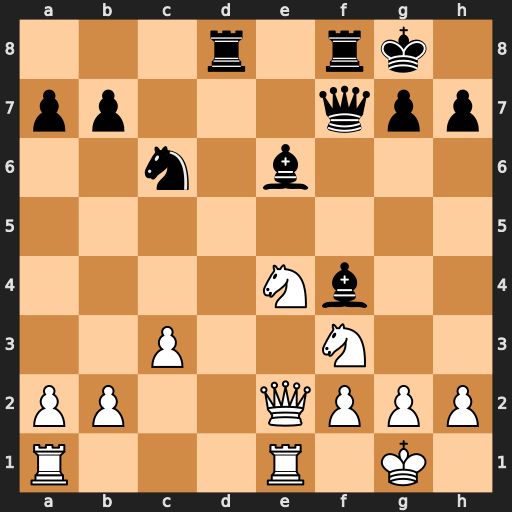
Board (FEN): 3r1rk1/pp3qpp/2n1b3/8/4Nb2/2P2N2/PP2QPPP/R3R1K1
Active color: w
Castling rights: -
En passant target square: -
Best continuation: Neg5 Bc4 Nxf7 Bxe2 Nxd8